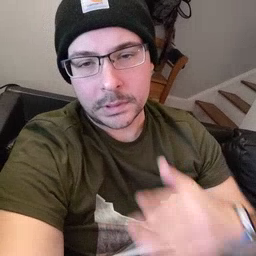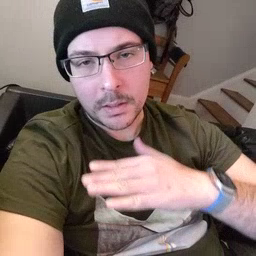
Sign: table